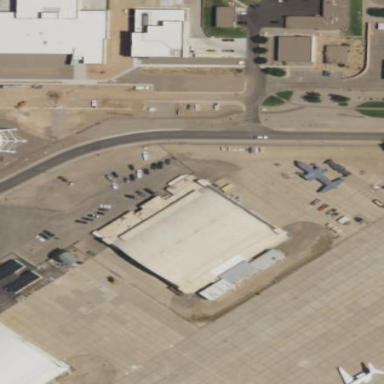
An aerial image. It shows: Hangar building at the airport.